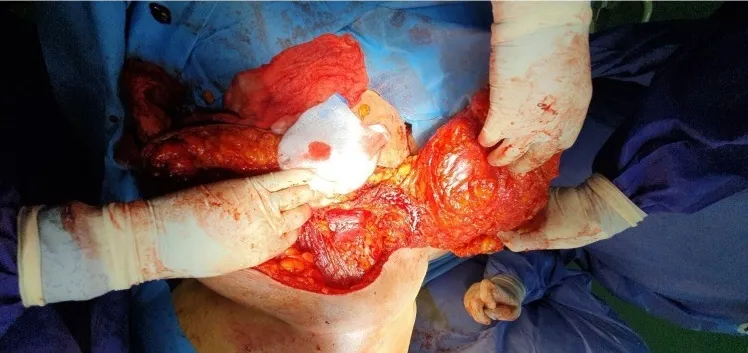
Intraoperative picture showing flap elevation.
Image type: medical_photograph (other_medical_photograph)